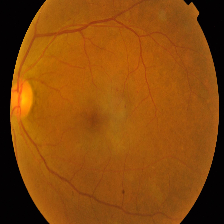
Diabetic retinopathy grade: Proliferative DR